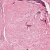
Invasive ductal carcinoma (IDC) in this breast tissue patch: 1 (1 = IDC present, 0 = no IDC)